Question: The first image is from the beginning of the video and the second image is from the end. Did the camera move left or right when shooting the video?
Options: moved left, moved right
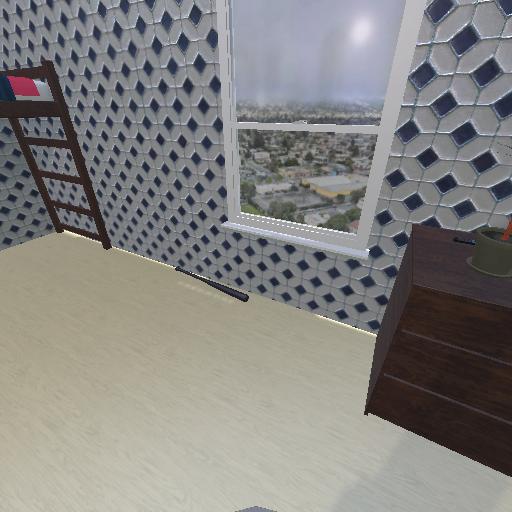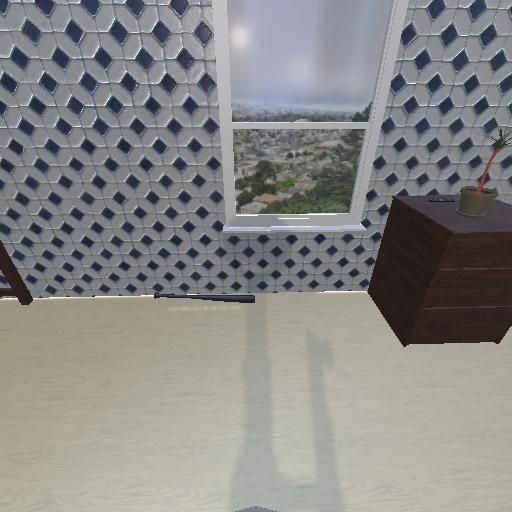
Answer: moved left